Interaction volume radius: 10 \u00c5
Interaction volume height: 30 \u00c5
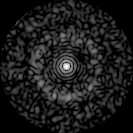
Disorder parameter: 0.8335